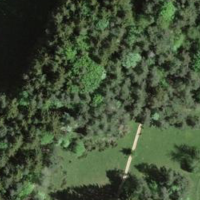
EUNIS habitat code: 52
Species observed at this site:
Cypripedium calceolus
Primula veris
Orchis militaris
Cephalanthera damasonium
Neottia ovata
Gymnadenia conopsea
Phyteuma orbiculare